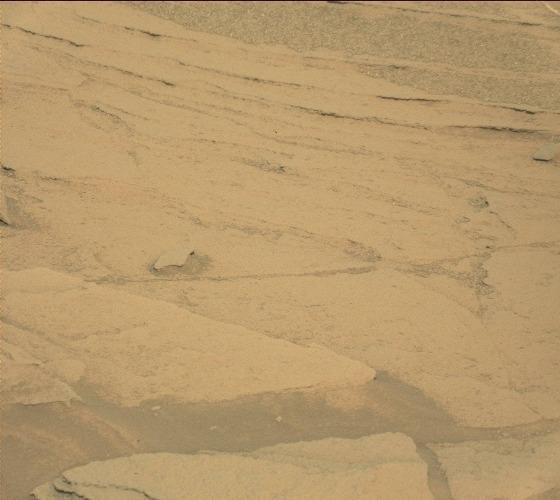
Terrain classes present: Bedrock, Gravel / Sand / Soil, Rock